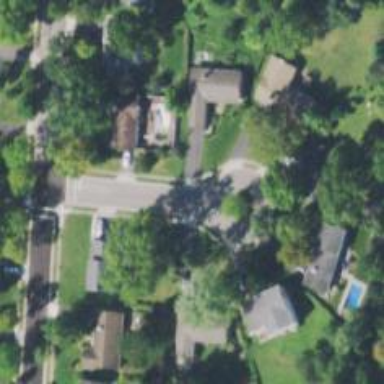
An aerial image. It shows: Residential driveway.